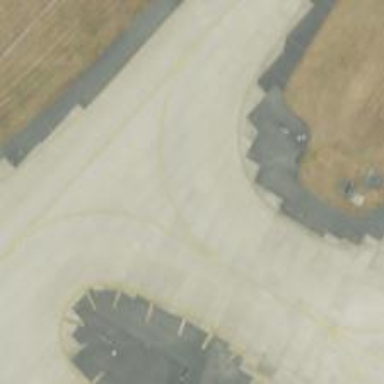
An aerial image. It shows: Taxiway at the airport with asphalt surface.